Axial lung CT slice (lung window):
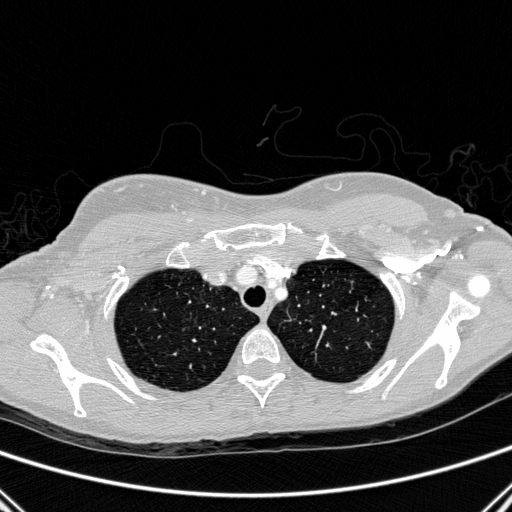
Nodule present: no